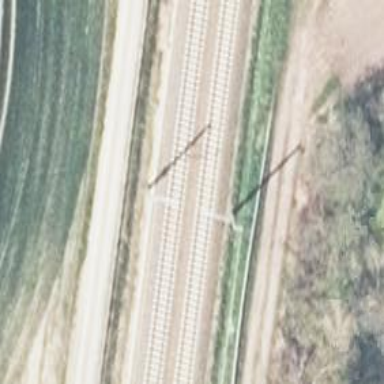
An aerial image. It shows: Milestone along the railway with catenary mast.